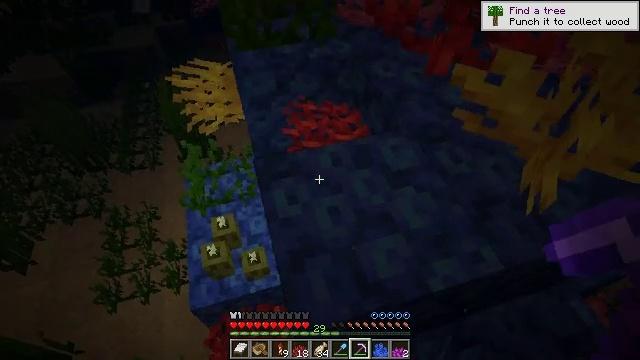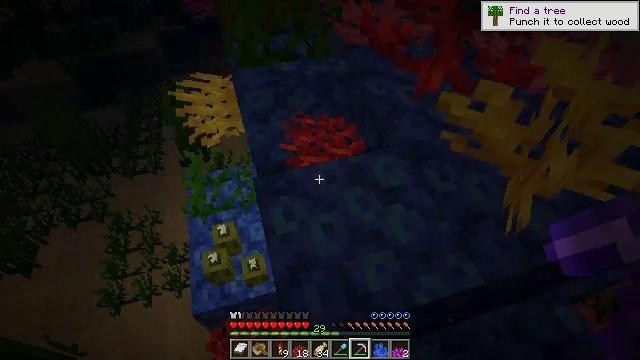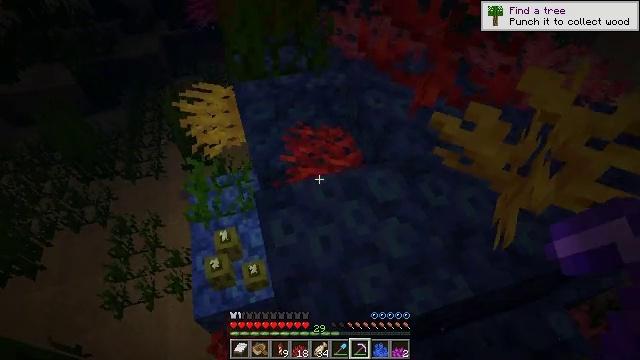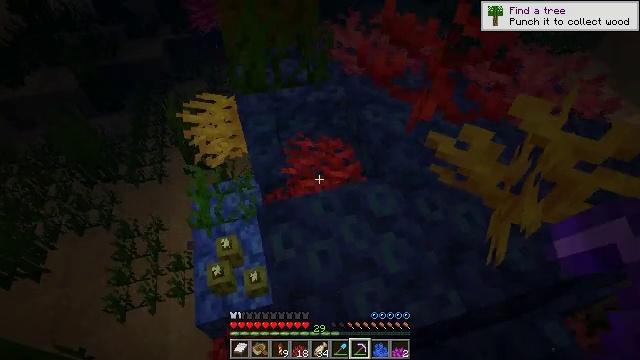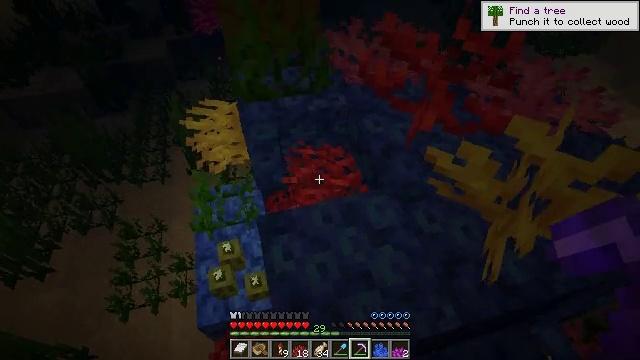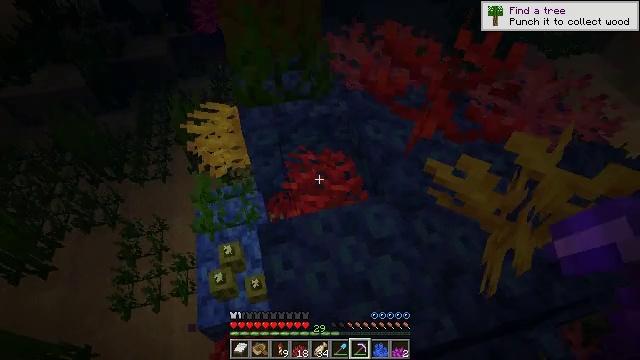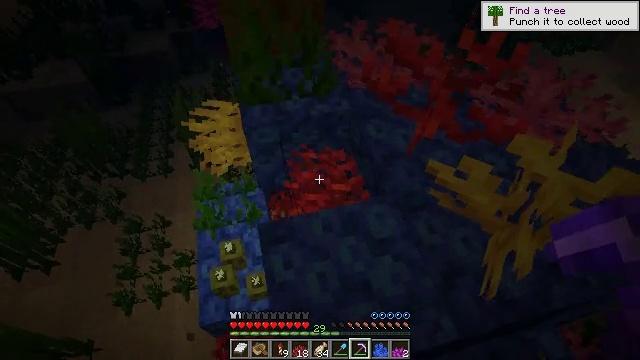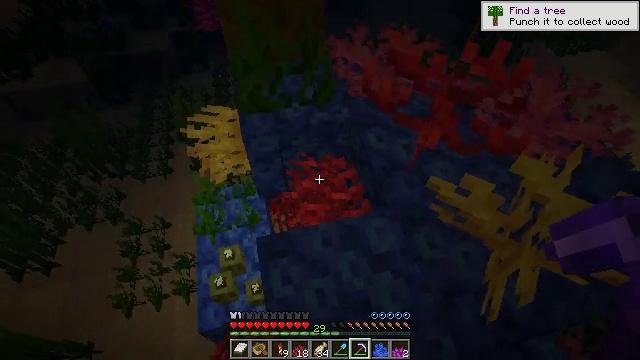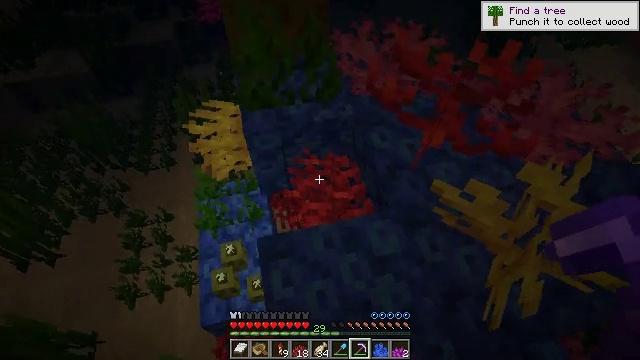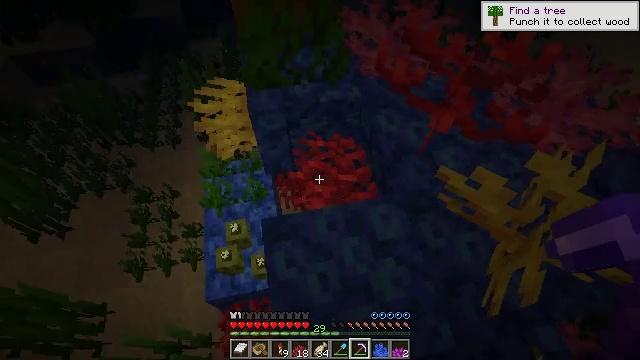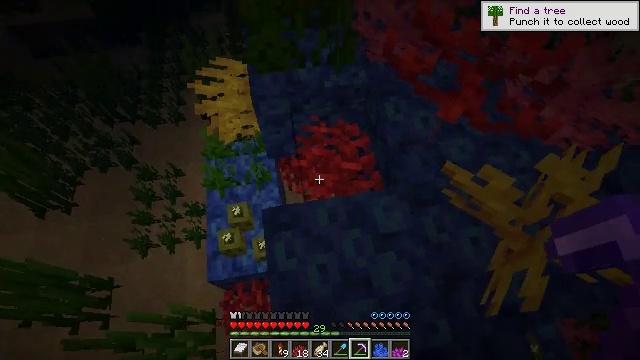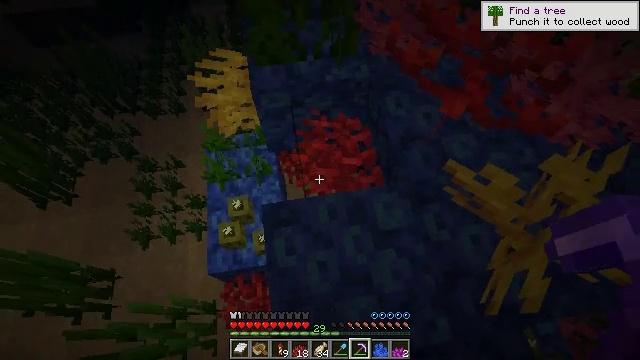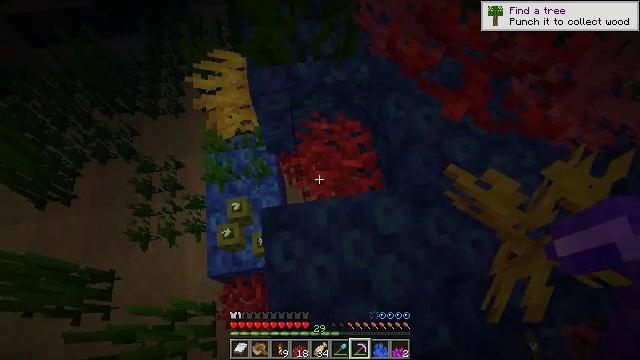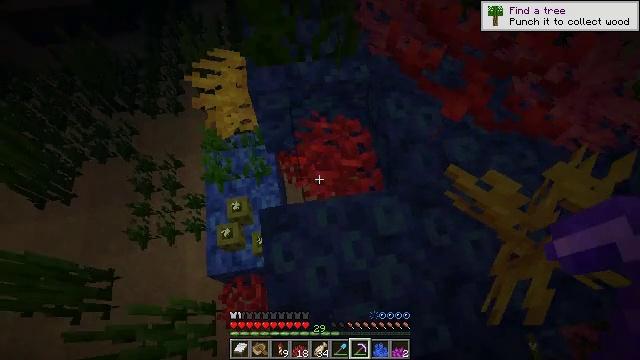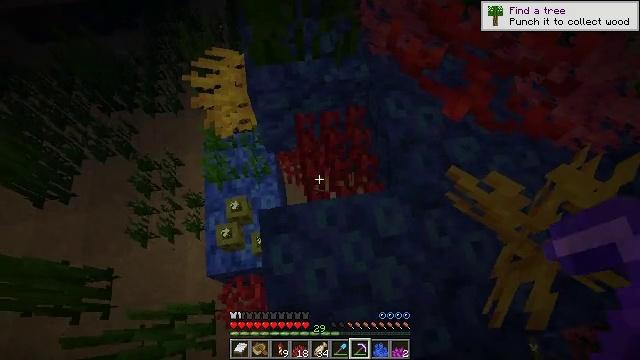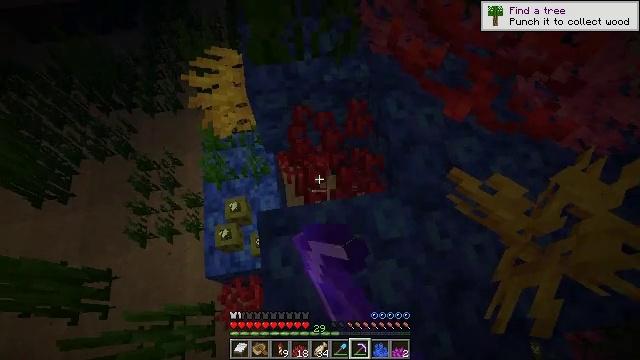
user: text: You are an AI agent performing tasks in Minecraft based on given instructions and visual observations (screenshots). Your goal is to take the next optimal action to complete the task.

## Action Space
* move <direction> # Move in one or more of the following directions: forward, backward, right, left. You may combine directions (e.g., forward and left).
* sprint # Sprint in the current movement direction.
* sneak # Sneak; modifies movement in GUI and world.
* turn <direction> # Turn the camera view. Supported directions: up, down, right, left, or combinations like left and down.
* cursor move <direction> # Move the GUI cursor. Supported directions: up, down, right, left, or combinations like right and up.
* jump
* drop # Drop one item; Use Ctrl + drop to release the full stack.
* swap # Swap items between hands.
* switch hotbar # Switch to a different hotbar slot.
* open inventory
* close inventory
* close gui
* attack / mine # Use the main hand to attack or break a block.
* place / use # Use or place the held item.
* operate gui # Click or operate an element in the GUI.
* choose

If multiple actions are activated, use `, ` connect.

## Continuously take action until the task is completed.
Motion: motion action
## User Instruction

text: Gather a fire coral wall fan using a suitable tool.
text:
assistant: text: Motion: move forward, jump
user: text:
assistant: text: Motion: move forward, jump
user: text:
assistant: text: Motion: move forward
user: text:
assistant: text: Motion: move forward
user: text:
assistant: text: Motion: move forward
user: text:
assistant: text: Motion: move forward
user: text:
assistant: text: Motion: move forward
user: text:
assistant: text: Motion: move forward, turn down
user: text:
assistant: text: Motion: turn left and down
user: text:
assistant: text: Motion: turn left and down
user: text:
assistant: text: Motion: turn down
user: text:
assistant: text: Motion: no_op
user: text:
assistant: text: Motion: no_op
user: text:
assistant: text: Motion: attack / mine
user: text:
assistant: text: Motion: attack / mine
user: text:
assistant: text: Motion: no_op
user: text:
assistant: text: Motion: no_op
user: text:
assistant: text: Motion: no_op
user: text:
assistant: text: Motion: no_op
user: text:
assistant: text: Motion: no_op
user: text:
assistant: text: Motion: no_op
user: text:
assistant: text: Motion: no_op
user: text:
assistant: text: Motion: move forward
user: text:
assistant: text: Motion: move forward
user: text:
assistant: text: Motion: move forward
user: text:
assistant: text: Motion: move forward
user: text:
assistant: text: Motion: move forward
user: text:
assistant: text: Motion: move forward, turn left and down, attack / mine
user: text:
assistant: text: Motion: move forward
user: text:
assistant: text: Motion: move forward